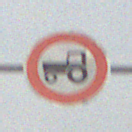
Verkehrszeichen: VerbotKraftfahrzeugeZuegeNichtSchneller25
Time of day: MorningAfternoon
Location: Outdoor (Nature)
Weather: Overcast
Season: Winter
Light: Natural